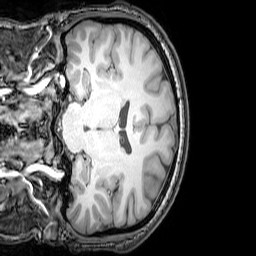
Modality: T1w
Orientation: coronal
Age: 24
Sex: male
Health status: healthy
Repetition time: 0.081 s
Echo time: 0.037 s